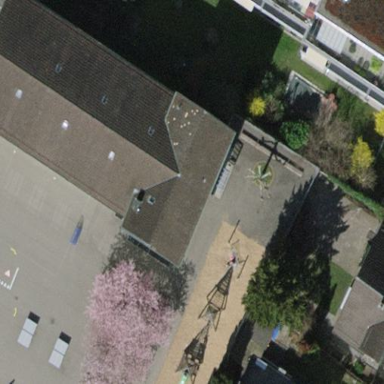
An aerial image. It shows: Sports hall building.